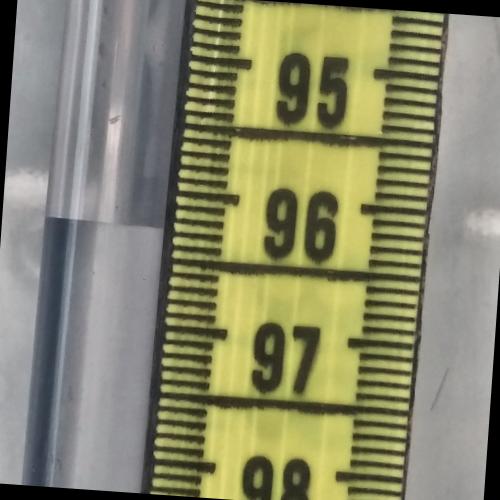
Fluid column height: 96.3 cm